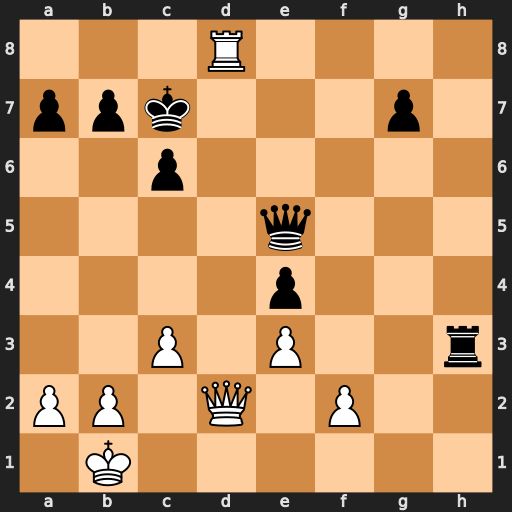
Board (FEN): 3R4/ppk3p1/2p5/4q3/4p3/2P1P2r/PP1Q1P2/1K6
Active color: w
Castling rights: -
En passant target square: -
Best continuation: Qd7+ Kb6 Qxh3